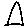
Label: triangle